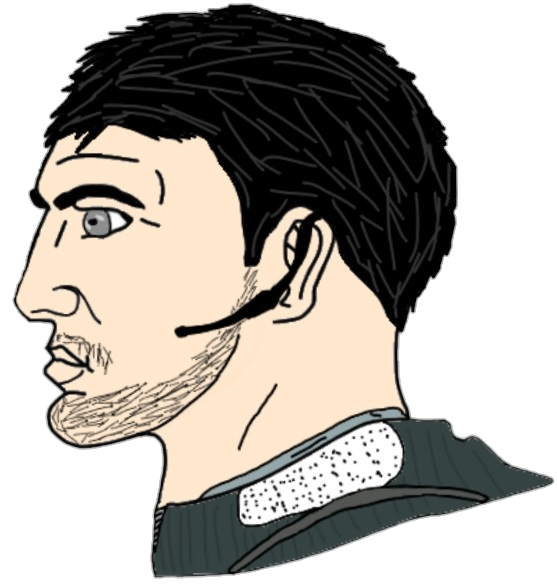
Label: 4_Yes_Chad